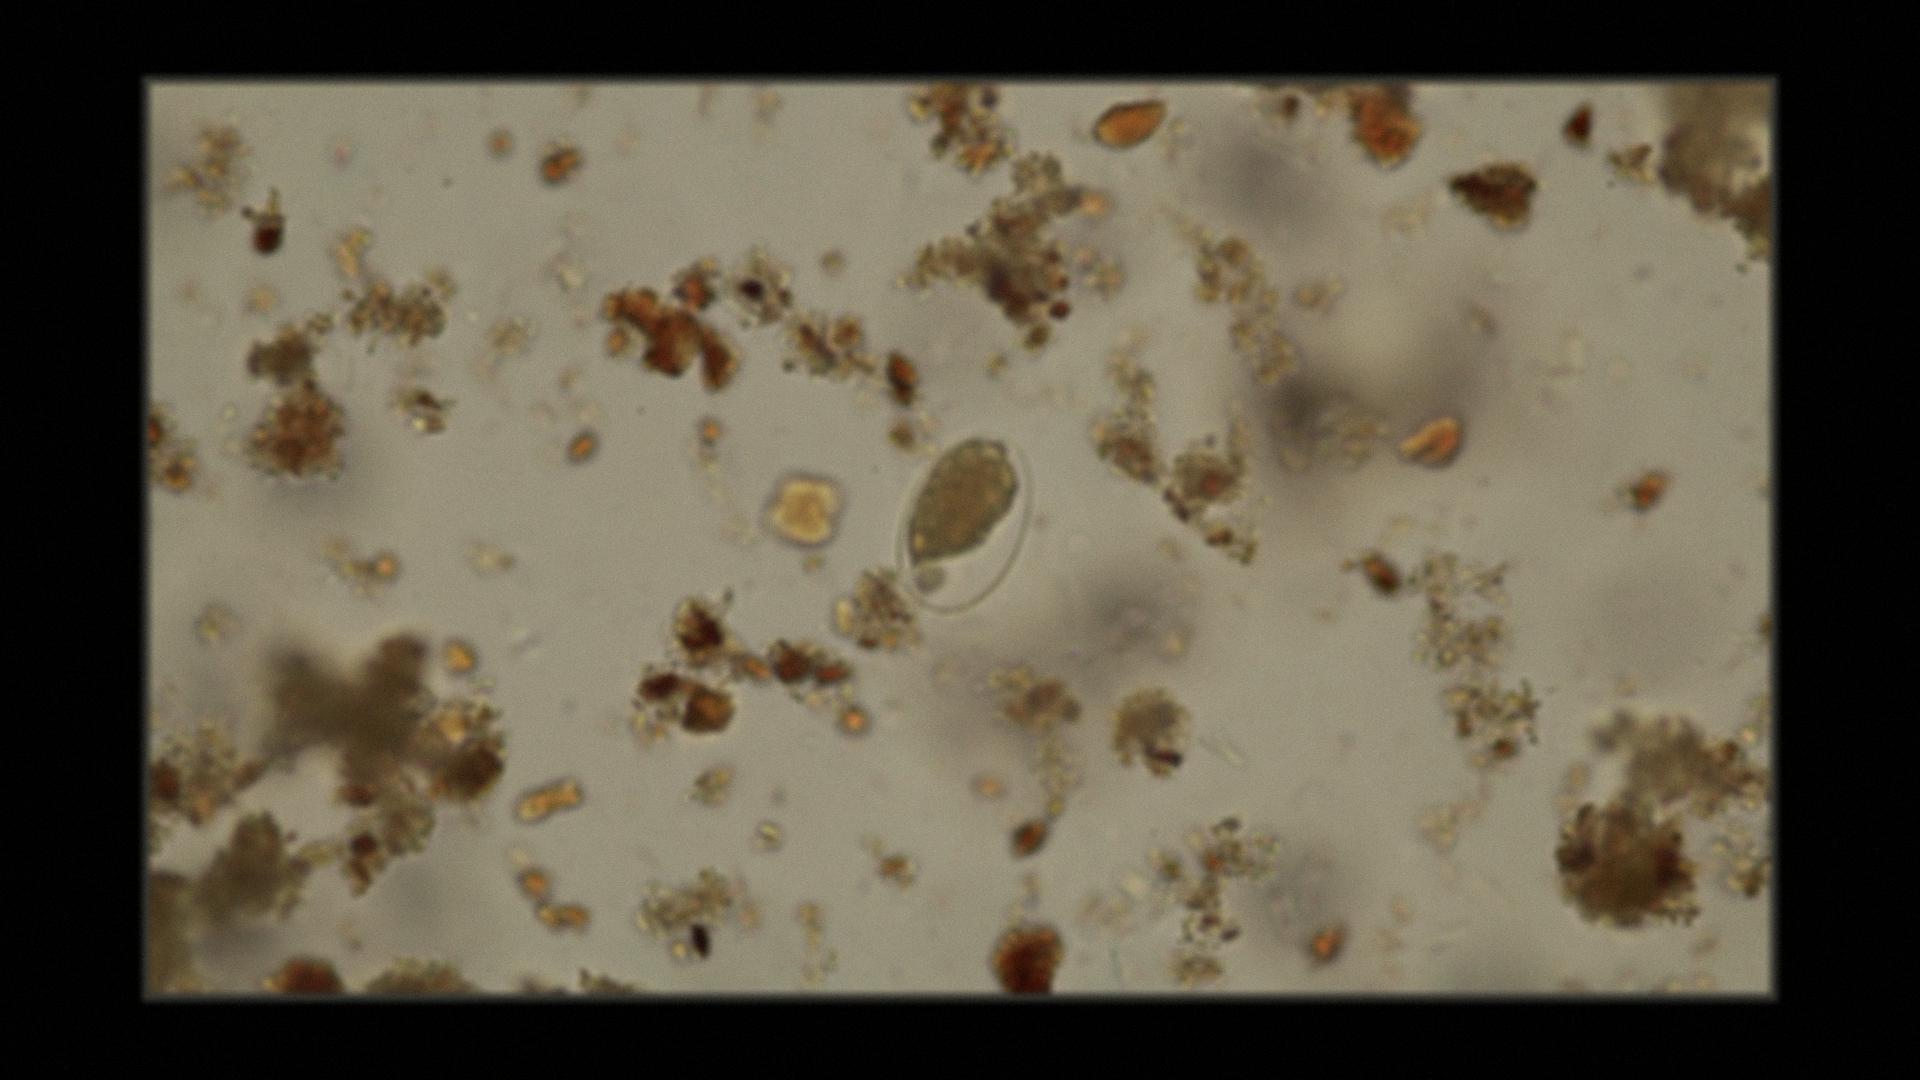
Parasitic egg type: Hookworm egg